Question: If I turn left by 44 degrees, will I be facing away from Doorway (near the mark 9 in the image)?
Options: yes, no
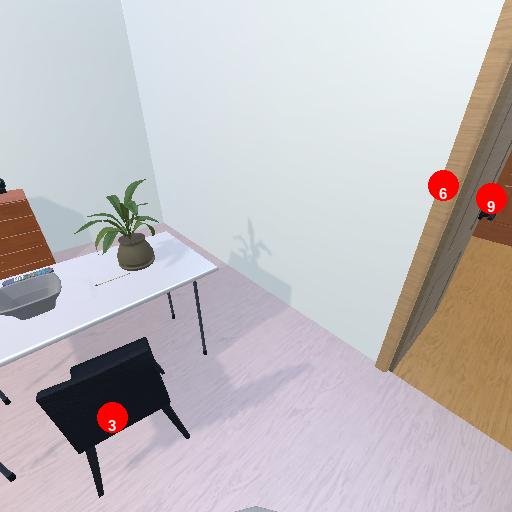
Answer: yes